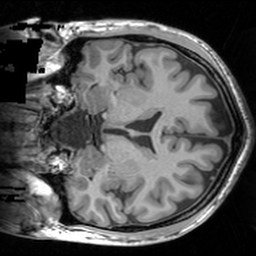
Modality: T1w
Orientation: coronal
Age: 27
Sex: male